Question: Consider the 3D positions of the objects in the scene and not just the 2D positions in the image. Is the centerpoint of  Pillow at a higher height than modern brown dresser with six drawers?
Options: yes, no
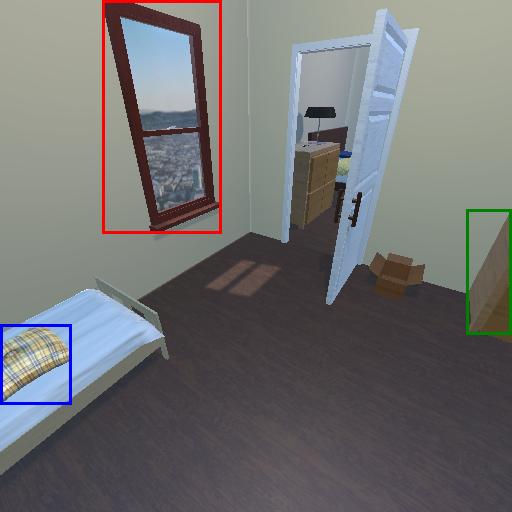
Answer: yes